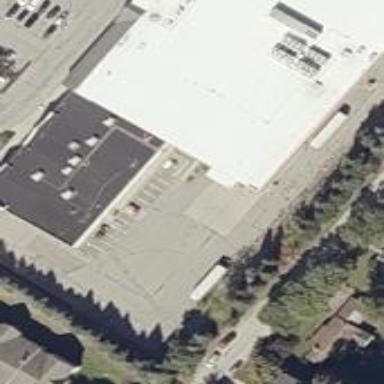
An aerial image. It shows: Commercial building.